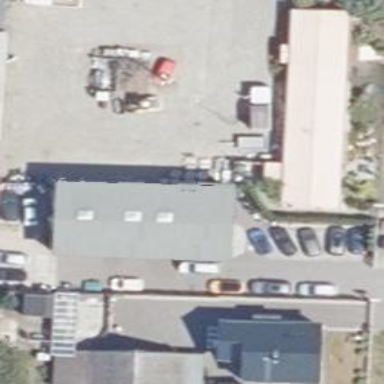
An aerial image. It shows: Car repair shop.